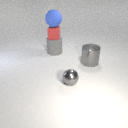
large gray rubber cylinder to the left of large gray metal cylinder